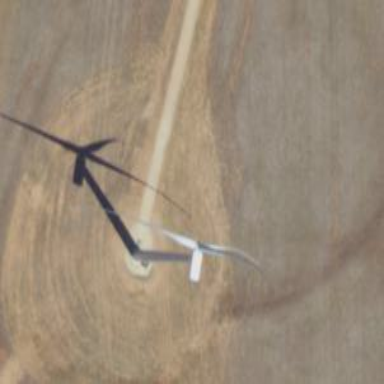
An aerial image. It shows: Wind generator with horizontal axis. The generator is wind turbine.